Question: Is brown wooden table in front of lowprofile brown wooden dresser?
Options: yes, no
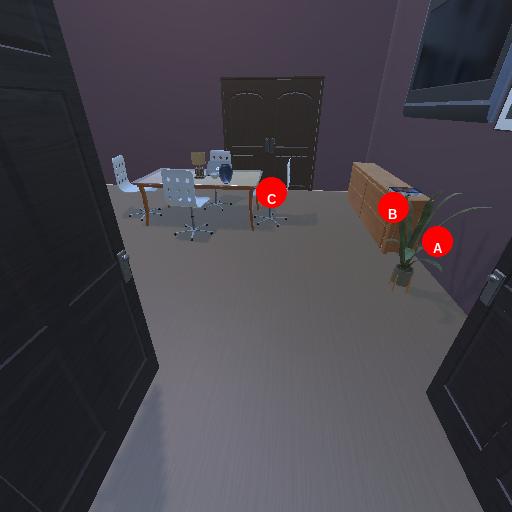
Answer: yes